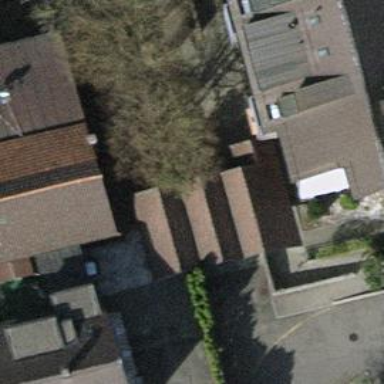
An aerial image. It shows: View of roof of building.